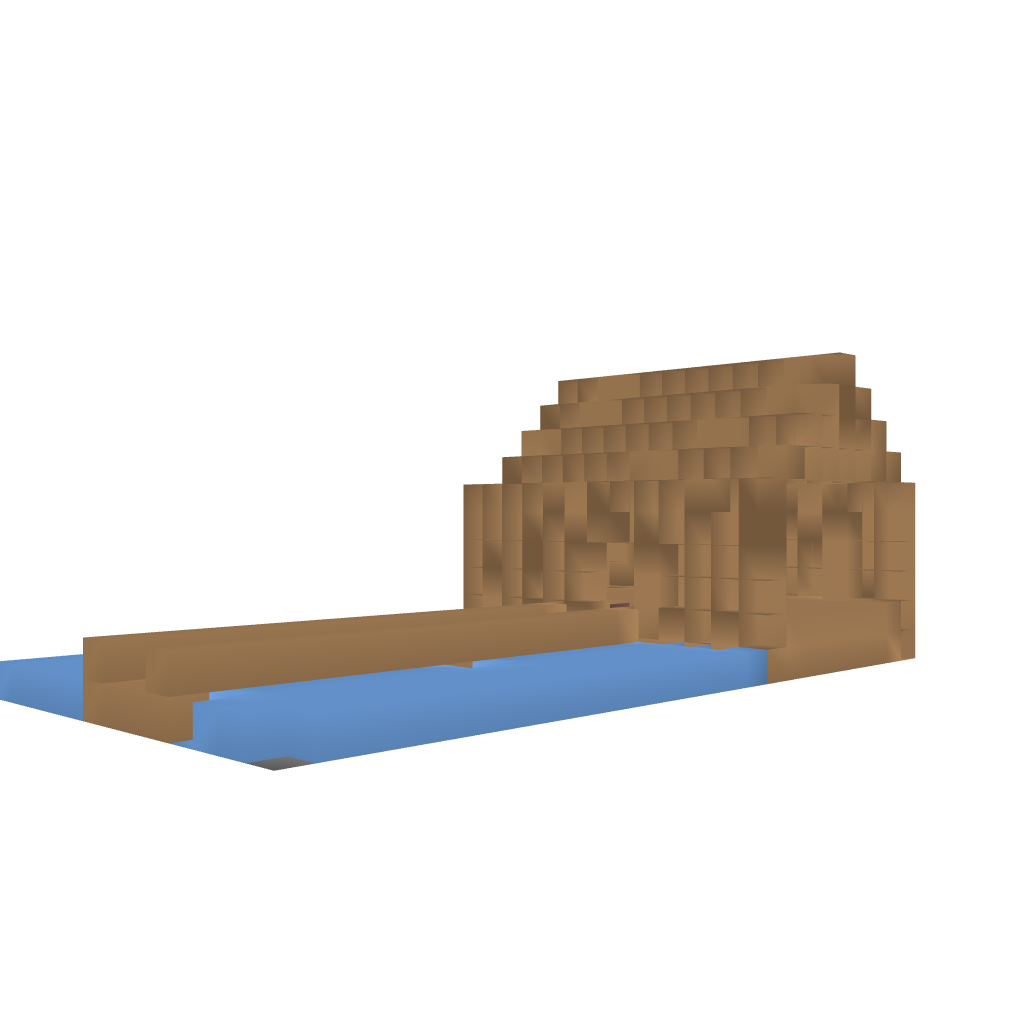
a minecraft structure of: Lakeside House good quality